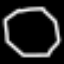
Label: octagon